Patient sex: M
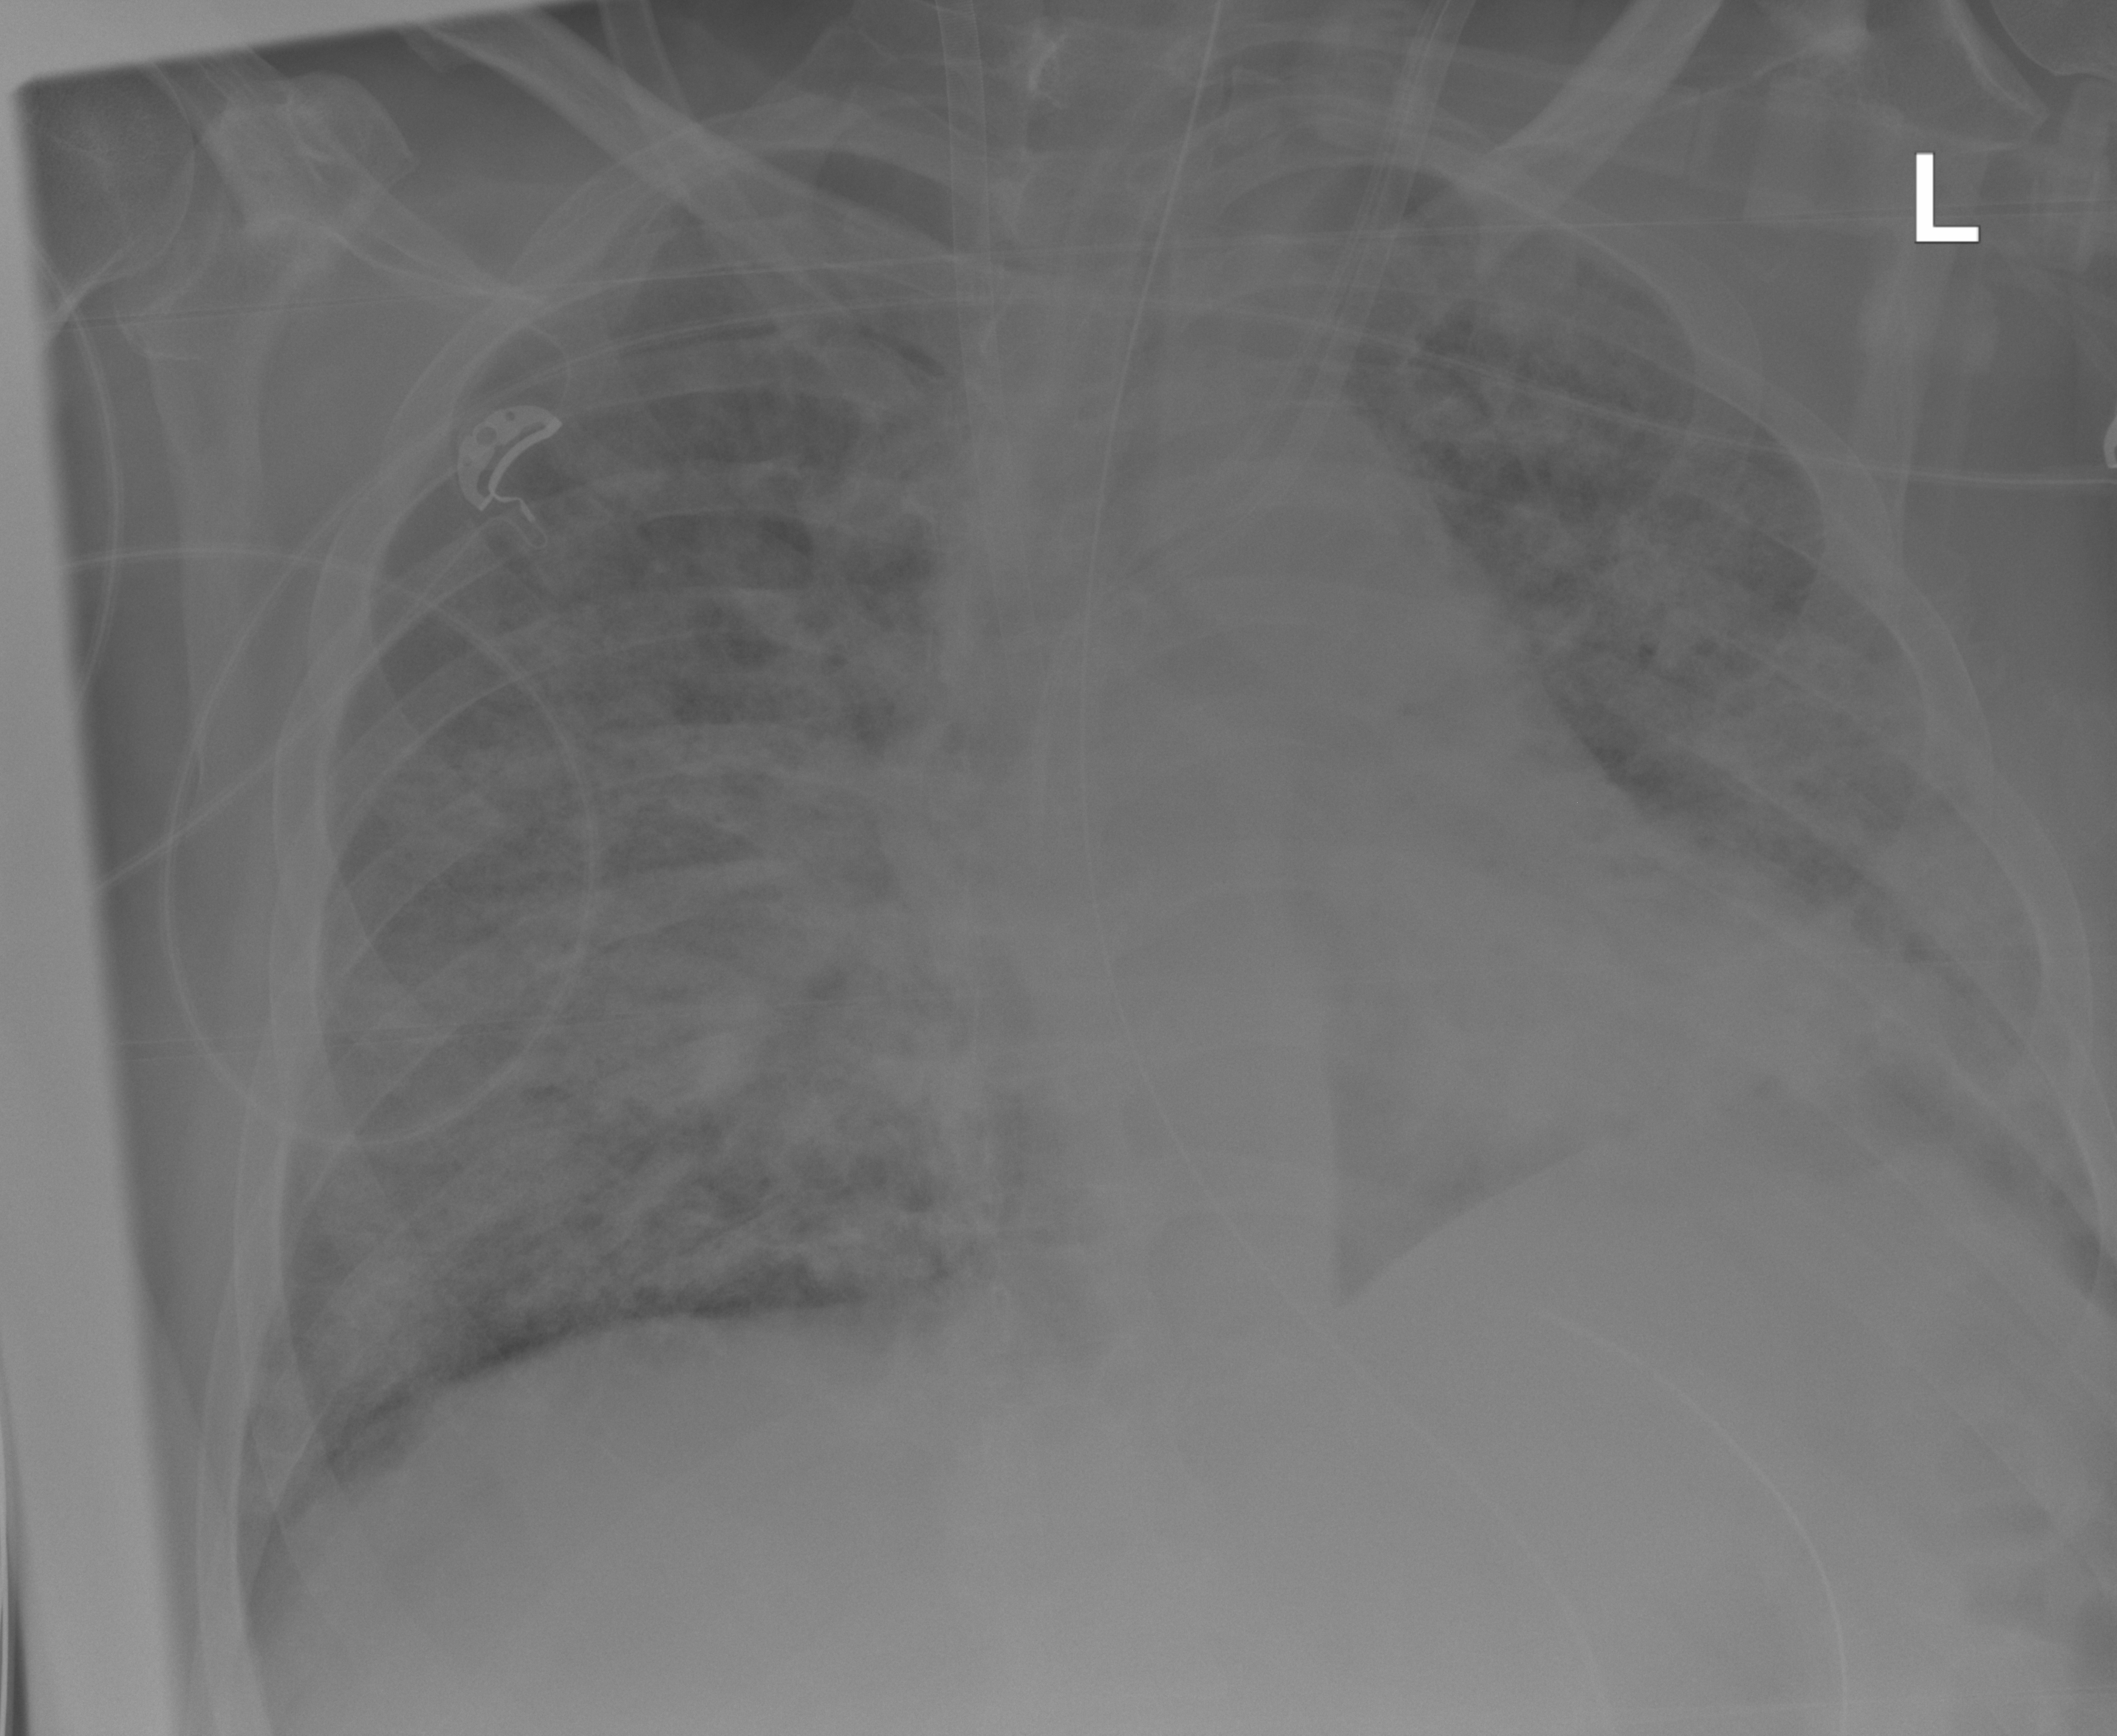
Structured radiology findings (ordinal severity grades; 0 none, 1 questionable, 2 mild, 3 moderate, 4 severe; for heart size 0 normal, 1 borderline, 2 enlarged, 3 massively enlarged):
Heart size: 1
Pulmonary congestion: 2
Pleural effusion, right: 0
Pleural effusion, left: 0
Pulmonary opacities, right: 4
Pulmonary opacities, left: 4
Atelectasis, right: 4
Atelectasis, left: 4